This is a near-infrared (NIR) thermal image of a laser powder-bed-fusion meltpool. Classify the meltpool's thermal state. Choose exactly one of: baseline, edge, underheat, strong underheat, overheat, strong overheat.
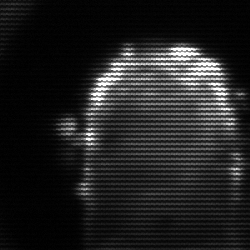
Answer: baseline